Question: I have a with some items in it. If , that particular in it. I had attached the screen shot of it. How can i achieve this? Need ur help. Thanks in Advance.
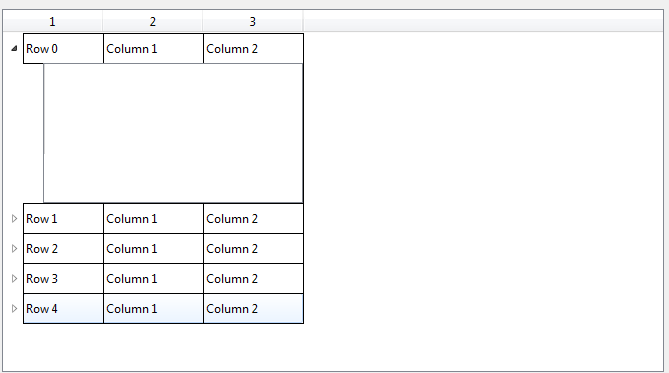
Answer: This could easily be done with <URL>.
If you check out the <URL>, the expanding delegates example does exactly what you need.
The picture that you describe above could be built in QML as <URL>.